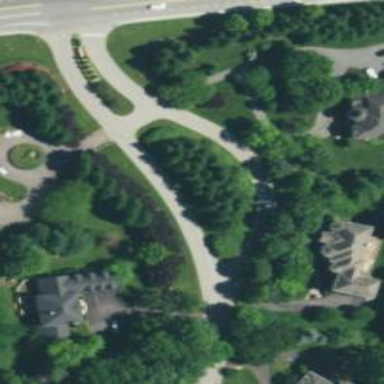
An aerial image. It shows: Residential road.